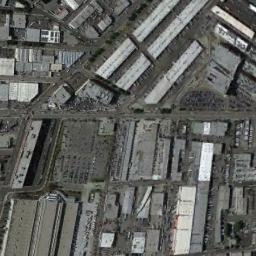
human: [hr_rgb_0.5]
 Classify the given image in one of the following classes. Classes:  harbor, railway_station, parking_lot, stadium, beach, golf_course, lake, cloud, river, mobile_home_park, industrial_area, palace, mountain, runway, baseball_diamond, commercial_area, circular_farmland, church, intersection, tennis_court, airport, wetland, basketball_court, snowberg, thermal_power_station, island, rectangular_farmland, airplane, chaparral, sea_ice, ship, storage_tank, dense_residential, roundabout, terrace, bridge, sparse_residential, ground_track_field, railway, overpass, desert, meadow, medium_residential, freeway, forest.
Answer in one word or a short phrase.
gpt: industrial_area